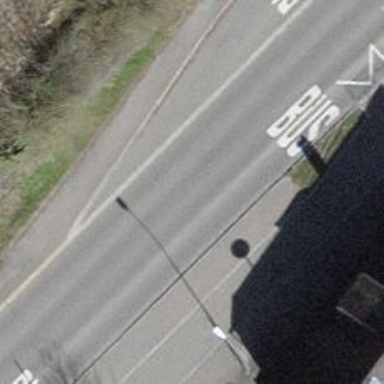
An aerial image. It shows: Public transport stop position.